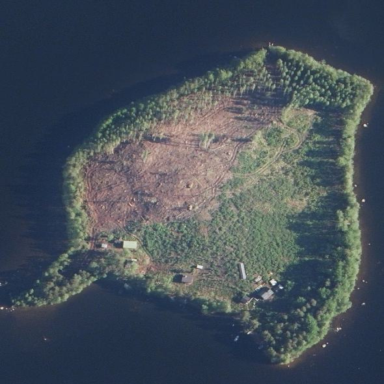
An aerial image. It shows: Islet surrounded by woodland.